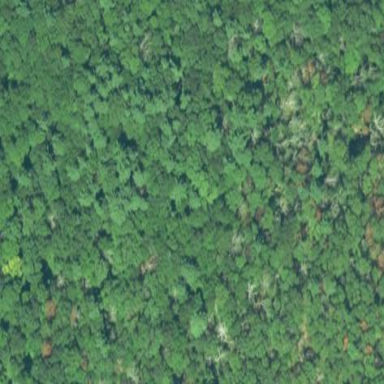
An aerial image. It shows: Mixed leaf woodland.